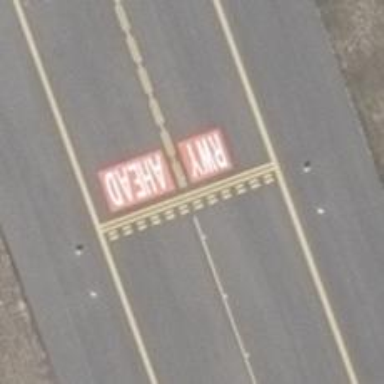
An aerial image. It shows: Runway holding position.